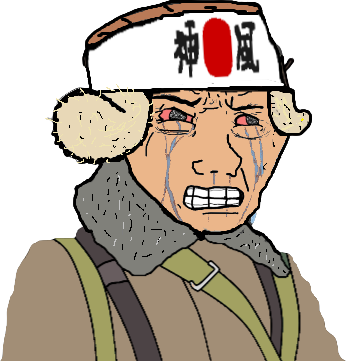
Label: 5_Crying_Wojak